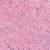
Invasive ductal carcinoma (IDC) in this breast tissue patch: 0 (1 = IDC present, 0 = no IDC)